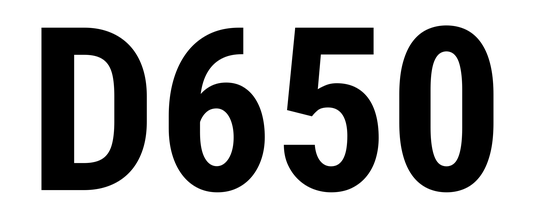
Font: Roboto_Condensed_Bold